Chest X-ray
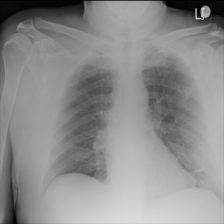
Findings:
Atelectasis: positive
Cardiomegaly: negative
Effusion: negative
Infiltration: negative
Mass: negative
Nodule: negative
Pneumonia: negative
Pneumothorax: negative
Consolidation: negative
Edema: negative
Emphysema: negative
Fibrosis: negative
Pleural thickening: negative
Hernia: negative